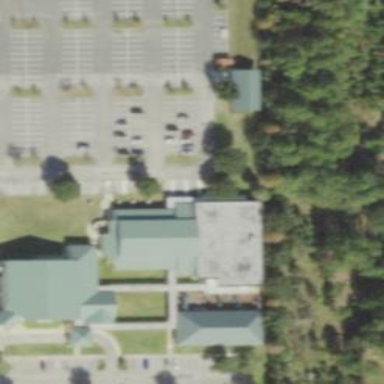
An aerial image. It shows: School.